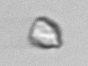
Label: detritus_transparent